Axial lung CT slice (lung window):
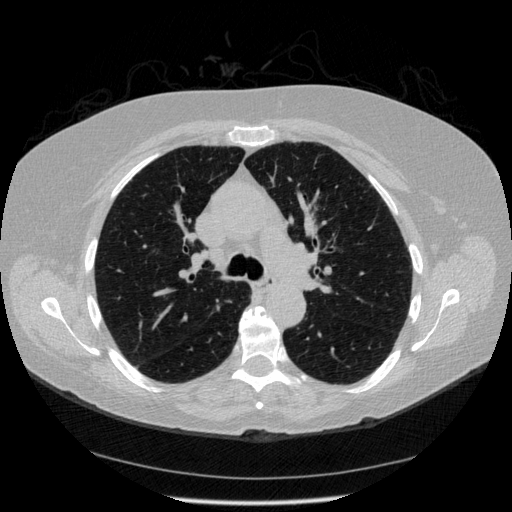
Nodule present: no